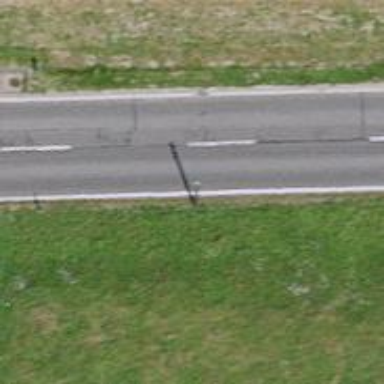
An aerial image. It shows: Power pole.